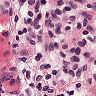
Metastatic tissue present: no